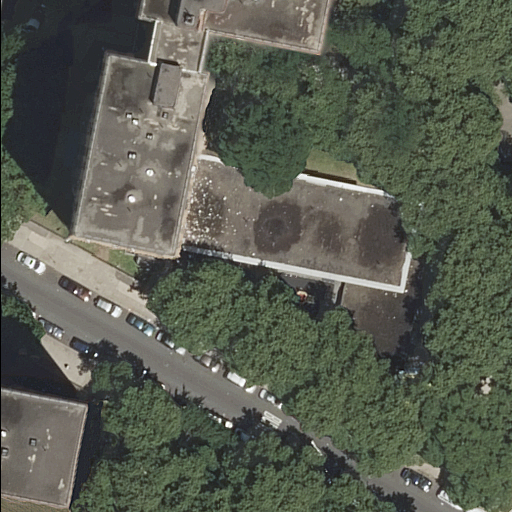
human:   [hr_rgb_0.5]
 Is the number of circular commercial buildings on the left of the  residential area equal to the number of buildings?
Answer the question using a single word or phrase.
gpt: no

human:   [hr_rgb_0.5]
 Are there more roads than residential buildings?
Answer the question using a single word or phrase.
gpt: no

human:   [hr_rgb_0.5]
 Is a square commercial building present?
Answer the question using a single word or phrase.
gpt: no

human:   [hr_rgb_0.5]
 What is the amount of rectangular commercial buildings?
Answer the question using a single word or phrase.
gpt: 0

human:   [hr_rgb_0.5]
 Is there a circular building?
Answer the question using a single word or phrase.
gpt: no

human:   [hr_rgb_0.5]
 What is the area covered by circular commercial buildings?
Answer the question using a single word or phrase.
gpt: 0m2

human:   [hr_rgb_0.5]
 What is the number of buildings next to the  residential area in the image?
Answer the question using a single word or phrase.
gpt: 3

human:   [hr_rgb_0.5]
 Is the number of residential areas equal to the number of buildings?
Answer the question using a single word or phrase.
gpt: no

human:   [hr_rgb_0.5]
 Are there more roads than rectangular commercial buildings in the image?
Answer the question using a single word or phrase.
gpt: yes

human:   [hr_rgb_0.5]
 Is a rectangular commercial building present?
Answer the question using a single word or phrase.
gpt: no

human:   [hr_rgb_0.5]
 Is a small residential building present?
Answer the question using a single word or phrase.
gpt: no

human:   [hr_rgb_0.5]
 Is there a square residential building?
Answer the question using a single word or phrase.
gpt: no

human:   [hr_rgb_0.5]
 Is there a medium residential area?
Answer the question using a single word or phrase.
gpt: no

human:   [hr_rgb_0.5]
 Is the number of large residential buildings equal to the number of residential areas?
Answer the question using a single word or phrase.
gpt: no

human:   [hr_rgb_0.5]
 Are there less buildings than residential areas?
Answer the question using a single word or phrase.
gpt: no

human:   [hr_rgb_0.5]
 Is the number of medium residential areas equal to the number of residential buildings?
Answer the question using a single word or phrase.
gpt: no

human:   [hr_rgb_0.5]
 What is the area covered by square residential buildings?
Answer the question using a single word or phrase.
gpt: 0m2

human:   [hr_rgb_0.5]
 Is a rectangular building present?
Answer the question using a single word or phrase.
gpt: yes

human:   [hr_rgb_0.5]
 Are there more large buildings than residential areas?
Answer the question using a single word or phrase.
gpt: yes

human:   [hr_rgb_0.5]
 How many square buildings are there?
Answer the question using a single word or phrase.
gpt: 0

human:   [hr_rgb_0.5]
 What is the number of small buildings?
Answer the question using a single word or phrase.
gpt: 0

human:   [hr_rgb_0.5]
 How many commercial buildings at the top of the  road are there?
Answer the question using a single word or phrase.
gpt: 0

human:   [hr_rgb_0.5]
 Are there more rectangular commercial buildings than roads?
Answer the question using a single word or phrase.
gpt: no

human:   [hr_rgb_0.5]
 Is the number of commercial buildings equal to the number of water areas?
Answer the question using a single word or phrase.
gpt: yes

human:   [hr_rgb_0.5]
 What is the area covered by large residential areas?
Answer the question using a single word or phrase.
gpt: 1191m2

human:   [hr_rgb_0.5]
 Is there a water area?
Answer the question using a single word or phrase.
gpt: no

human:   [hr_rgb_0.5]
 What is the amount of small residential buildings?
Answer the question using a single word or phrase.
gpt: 0

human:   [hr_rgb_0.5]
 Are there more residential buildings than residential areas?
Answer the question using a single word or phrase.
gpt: yes

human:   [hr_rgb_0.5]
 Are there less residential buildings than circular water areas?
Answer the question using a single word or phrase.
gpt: no

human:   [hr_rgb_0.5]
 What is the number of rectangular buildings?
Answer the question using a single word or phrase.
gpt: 1

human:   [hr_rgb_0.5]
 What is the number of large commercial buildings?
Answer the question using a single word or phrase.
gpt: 0

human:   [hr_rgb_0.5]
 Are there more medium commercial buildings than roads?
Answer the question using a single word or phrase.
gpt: no

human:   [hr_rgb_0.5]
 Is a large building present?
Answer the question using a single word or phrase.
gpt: yes

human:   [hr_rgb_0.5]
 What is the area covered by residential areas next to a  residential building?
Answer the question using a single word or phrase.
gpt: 1191m2

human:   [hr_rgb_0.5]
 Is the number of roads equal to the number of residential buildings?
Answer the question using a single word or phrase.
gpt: no

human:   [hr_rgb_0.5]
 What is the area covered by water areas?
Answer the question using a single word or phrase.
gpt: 0m2